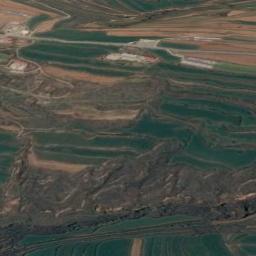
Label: terrace